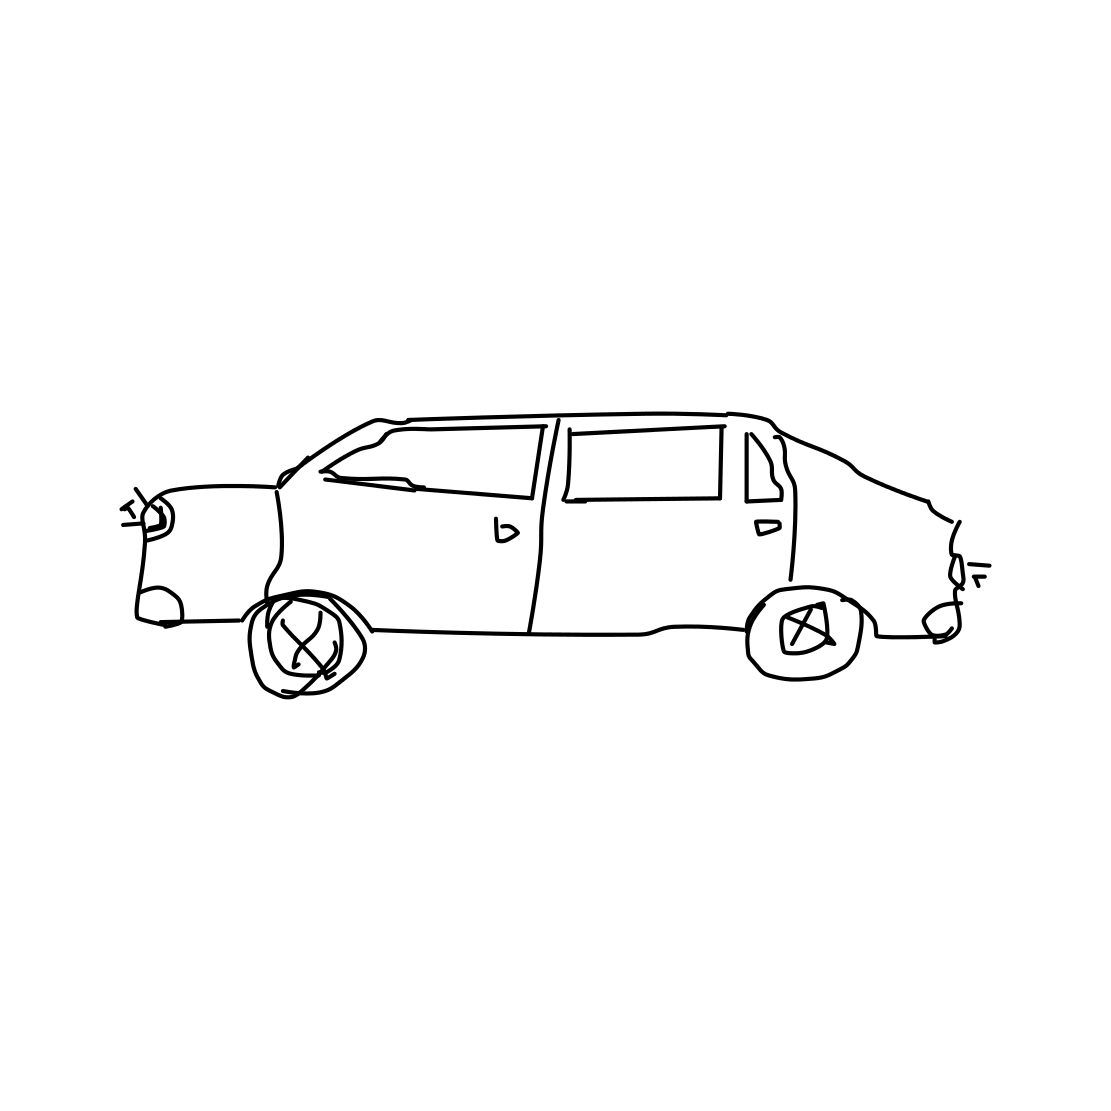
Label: car (sedan)